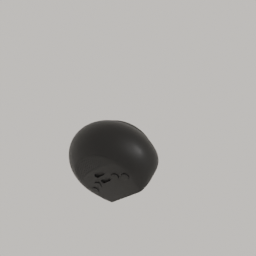
Label: electronics